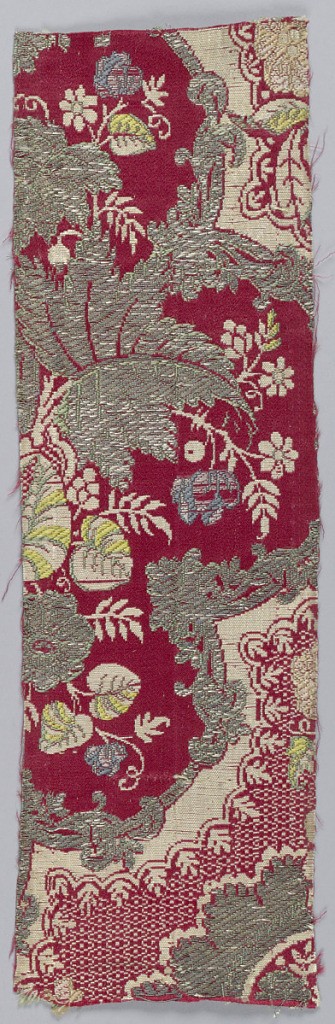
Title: Fragment
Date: early 18th century
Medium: silk, metallic yarns Technique: plain compound satin weave with supplementary weft patterning (brocaded)
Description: Textile fragment in the ‘bizarre' style. Satin weave with a small portion of whole design showing floral motifs in silver, green, and white on a dark red field. Elements of lace patterning.